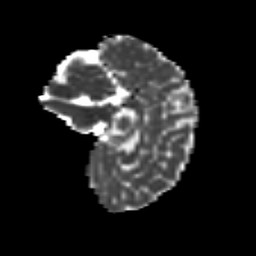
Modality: MD
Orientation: sagittal
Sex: male
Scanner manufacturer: siemens
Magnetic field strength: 3 T
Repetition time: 5 s
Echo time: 0.071 s